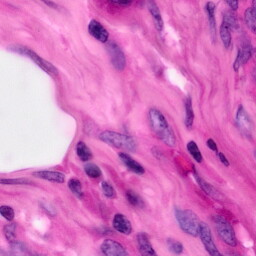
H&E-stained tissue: Pancreatic